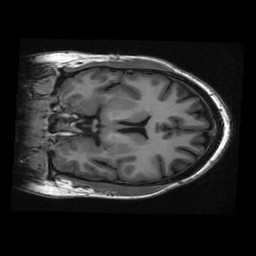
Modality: T1w
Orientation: coronal
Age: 31
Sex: male
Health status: healthy
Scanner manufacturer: ge
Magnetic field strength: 3 T
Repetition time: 0.008212 s
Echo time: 0.00306 s